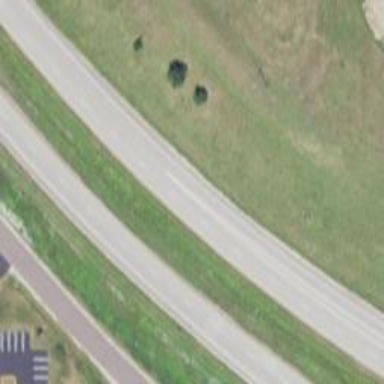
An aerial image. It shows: This image shows trunk highway that functions as expressway.